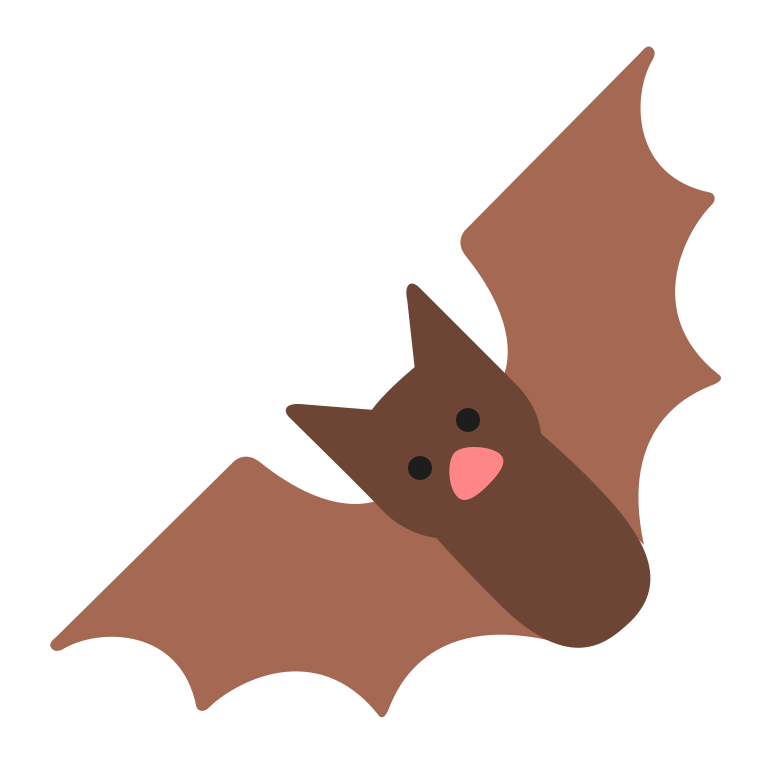
bat flat